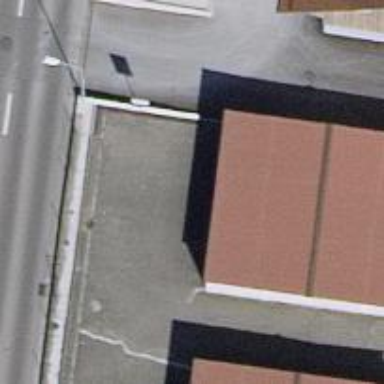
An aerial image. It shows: Group of garages.